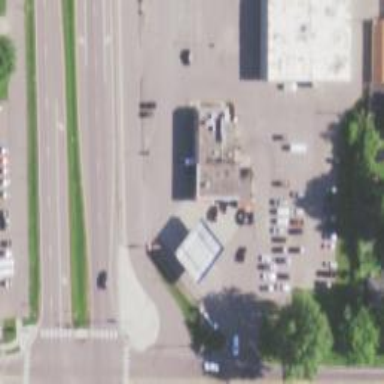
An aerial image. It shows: Convenience shop.